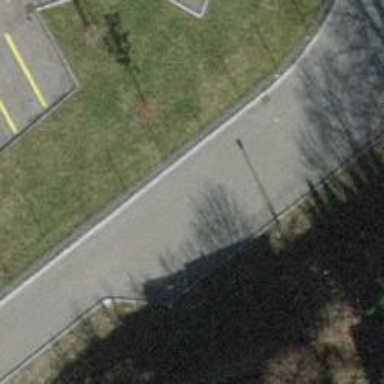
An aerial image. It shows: Passing place on the road.